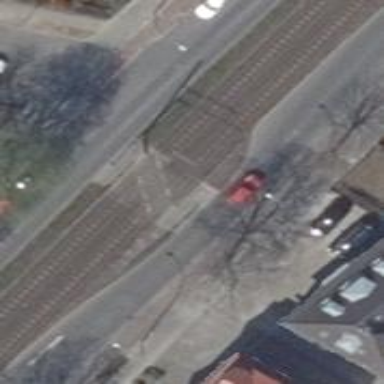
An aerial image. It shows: Unmarked crossing with pedestrian island.